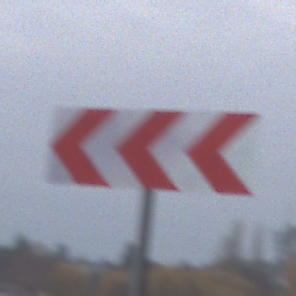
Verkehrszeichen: RichtungstafelnInKurvenGrossRechts
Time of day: MorningAfternoon
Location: Outdoor (Nature)
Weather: Overcast
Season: NotSpecified
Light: Natural